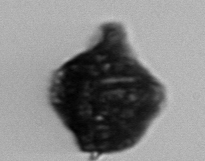
Label: Gonyaulax